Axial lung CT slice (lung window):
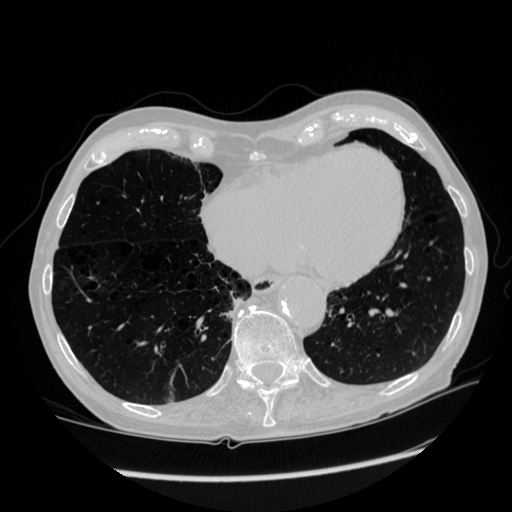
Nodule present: no